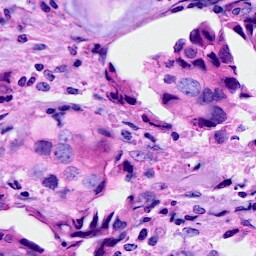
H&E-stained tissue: Breast